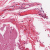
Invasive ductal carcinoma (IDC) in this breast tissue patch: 0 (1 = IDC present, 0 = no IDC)